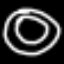
Label: donut